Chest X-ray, PA view. Patient: 64 years old, sex F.
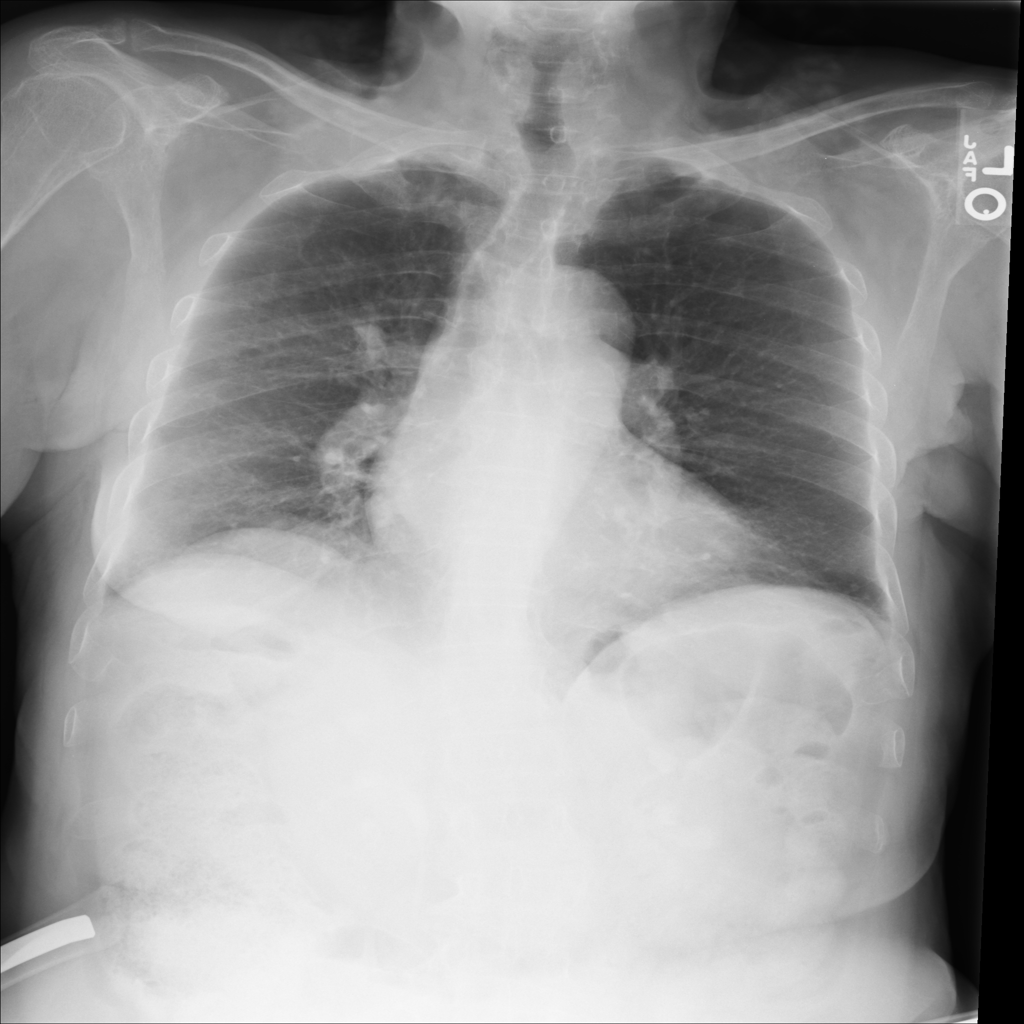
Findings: No Finding